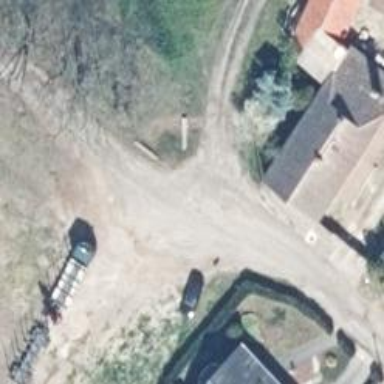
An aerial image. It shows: Residential road.